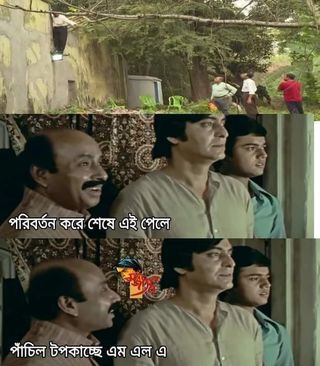
Text: পরিবর্তন করে শেষে এই পেলে পাঁচিল টপকাচ্ছে এম এল এ
Label: Hate
Hate category: Political
Targeted group: Organization